Interaction volume radius: 5 \u00c5
Interaction volume height: 25 \u00c5
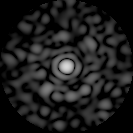
Disorder parameter: 0.8571